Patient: sex M, age 42
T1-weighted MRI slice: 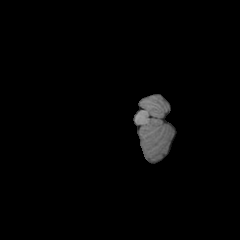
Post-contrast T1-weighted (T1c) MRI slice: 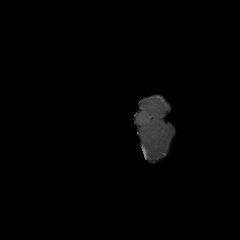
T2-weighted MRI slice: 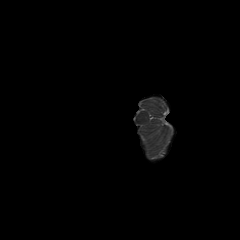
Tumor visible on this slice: no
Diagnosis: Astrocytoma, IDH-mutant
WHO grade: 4